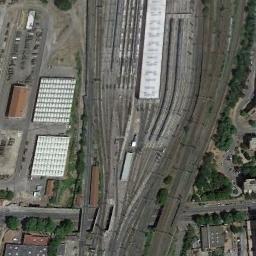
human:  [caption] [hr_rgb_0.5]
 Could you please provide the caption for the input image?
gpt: There is a fully equipped railway station in the city .

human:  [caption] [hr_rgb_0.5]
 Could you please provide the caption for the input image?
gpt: The railway station has lots of railways and some facilities and a white building is between the railways .

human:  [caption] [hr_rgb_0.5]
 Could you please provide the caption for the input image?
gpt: There are many buildings of different shapes and sizes beside the railway station .

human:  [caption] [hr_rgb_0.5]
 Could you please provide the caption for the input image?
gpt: The railway station is next to some buildings and trees .

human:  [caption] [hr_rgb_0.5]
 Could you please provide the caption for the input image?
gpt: There are some buildings and green trees near the white railway station .